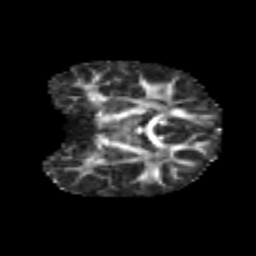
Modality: FA
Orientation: coronal
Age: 6
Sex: male
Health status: healthy